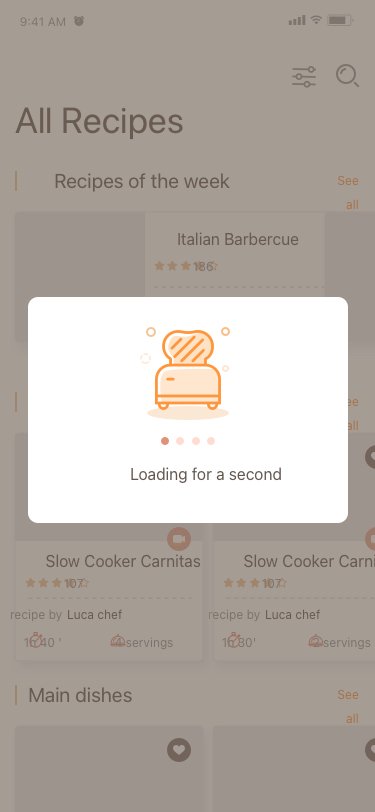
Text in this UI design:
All Recipes
See all
See all
See all